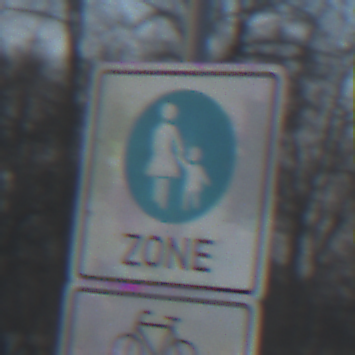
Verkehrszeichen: BeginnFussgaengerzone
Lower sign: EinspurigeFahrzeugeFrei5
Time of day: SunriseSunset
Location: Outdoor (Suburban)
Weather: PartlyCloudy
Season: Winter
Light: Natural